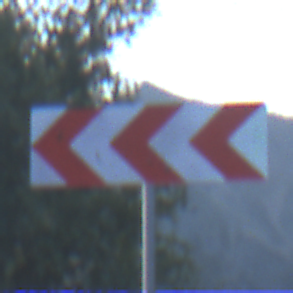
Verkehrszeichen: RichtungstafelnInKurvenGrossRechts
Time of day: SunriseSunset
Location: Outdoor (RoadRail)
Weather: Clear
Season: NotSpecified
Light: Natural